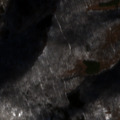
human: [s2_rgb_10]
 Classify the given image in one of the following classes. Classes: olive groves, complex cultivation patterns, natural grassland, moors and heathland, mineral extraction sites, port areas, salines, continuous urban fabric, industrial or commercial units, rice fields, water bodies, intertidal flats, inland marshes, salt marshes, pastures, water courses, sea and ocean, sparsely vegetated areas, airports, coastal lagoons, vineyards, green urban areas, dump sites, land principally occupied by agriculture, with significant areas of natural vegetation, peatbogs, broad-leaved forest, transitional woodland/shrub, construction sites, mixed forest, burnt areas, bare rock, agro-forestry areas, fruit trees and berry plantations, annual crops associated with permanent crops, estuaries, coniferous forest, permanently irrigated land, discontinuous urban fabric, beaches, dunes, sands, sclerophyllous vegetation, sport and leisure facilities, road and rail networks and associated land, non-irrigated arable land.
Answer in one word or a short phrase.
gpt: broad-leaved forest